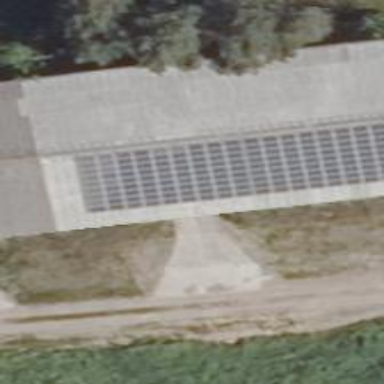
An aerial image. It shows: Small solar photovoltaic panel generator inside building.